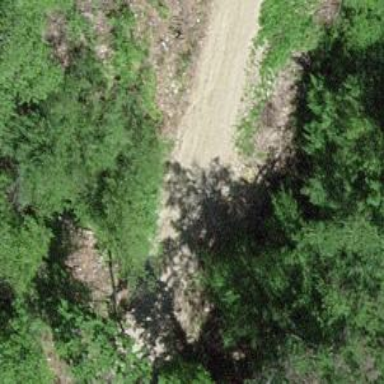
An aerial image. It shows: Dirt track road with grade3 tracktype.